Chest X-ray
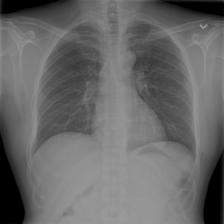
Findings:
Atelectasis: negative
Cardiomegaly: negative
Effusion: negative
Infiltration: negative
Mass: negative
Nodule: negative
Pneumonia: negative
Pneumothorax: negative
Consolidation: negative
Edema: negative
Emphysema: negative
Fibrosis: negative
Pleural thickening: negative
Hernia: negative